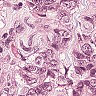
Metastatic tissue present: yes